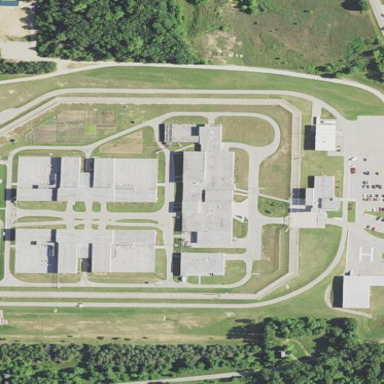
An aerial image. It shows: Prison.